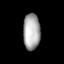
Tissue: lung
Cell type: Endothelial cells
Senescence score: 0.6231
Nuclear area (px): 602
Mean DAPI intensity: 169.899